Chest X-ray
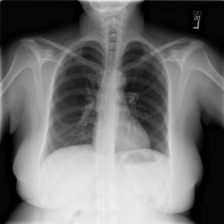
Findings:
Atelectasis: negative
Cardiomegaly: negative
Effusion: negative
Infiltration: negative
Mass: negative
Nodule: negative
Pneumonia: negative
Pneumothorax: negative
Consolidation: negative
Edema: negative
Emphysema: negative
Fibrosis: negative
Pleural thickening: negative
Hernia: negative